Question: So I'm making an error handling for my site. I want to be able to activate the error handler by using
> include_once("errorhandler.php");
so far it works great, it display the error if an error occurs, however I'm facing another problem. I've made a php file called "test.php", that looks like this:
'''
<?php
include("errorhandler.php");
?>
<!DOCTYPE html>
<html lang="en">
<head>
<meta charset="utf-8" />
<title></title>
</head>
<body>
<h1>My awesome page :D</h1>
<?php
mysql_connect("test","test");
opendir("test");
?>
</body>
</html>
'''
Now the issue is that, the error is display but the header is also shown, since it gets to execute that part, before the script crashes and starts the error handler.
It makes the page look like this:

Basically, I need the error handler to clear everything before it writes the Html.
I've tried using '<script> document.write('');</script>'
In the start of my error handling method, with no luck.
So now I'm stuck with this, any ideas on how to solve this?
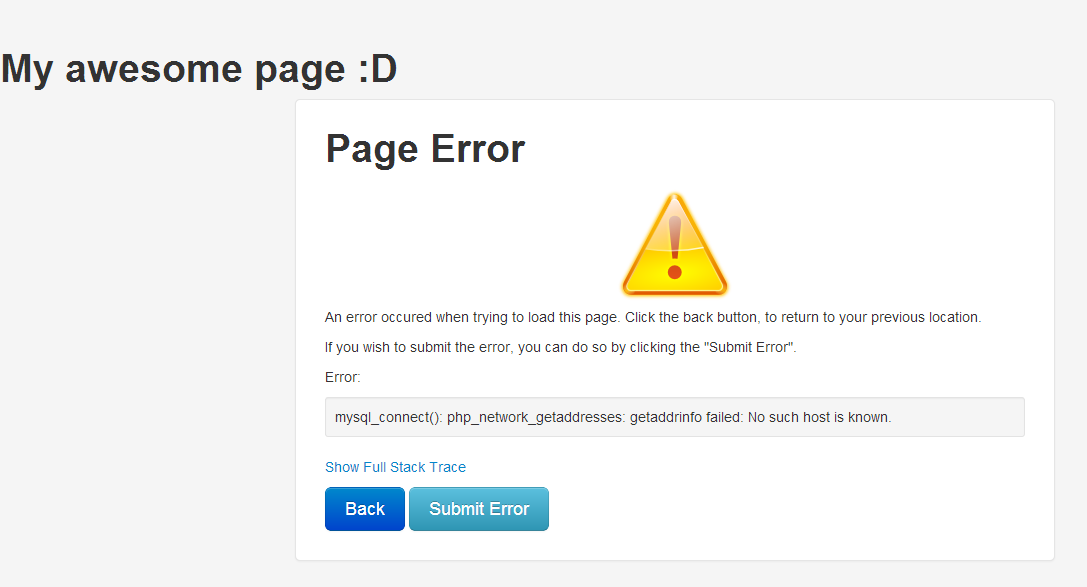
Answer: Used 'ob_clean();'
In the start of the error handler, so when it occured it would clean the page!